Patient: sex M, age 64
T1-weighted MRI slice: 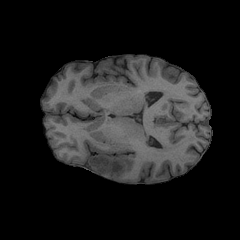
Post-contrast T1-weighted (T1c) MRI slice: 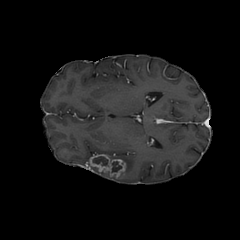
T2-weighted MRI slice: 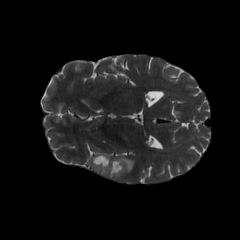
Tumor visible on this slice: yes
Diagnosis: Glioblastoma, IDH-wildtype
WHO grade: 4